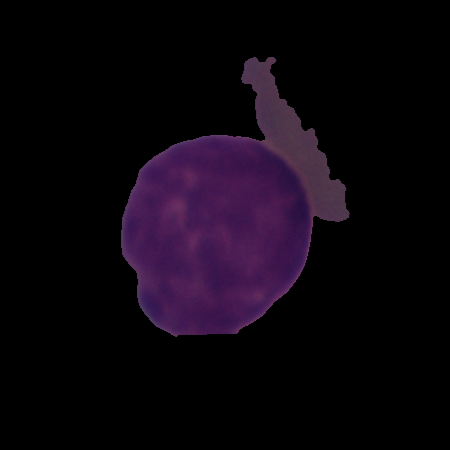
Label: cancer